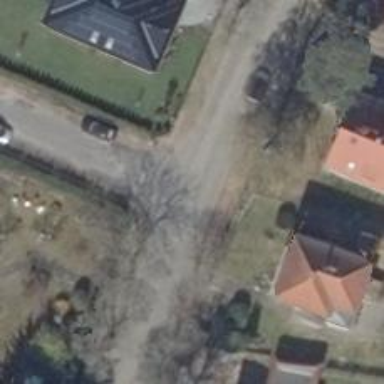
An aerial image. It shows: Residential road.